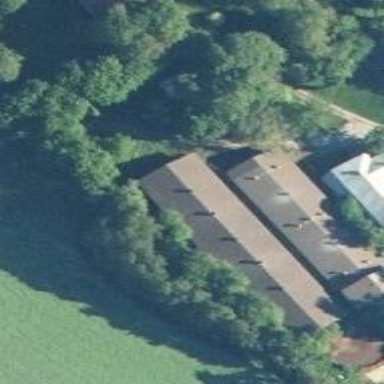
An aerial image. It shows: Farm auxiliary building.